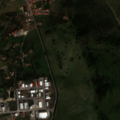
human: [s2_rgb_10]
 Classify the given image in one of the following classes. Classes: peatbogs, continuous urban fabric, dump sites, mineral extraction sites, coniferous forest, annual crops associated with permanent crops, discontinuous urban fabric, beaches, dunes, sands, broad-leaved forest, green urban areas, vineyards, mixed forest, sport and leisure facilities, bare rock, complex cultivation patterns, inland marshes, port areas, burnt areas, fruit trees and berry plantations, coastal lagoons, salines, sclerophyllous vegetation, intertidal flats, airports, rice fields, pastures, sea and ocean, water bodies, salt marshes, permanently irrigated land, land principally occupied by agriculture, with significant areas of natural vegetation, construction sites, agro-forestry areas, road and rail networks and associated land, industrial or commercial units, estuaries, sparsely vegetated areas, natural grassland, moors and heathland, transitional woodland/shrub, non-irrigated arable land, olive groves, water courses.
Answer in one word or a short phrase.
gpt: discontinuous urban fabric, industrial or commercial units, non-irrigated arable land, olive groves, pastures, annual crops associated with permanent crops, agro-forestry areas, transitional woodland/shrub